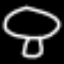
Label: mushroom